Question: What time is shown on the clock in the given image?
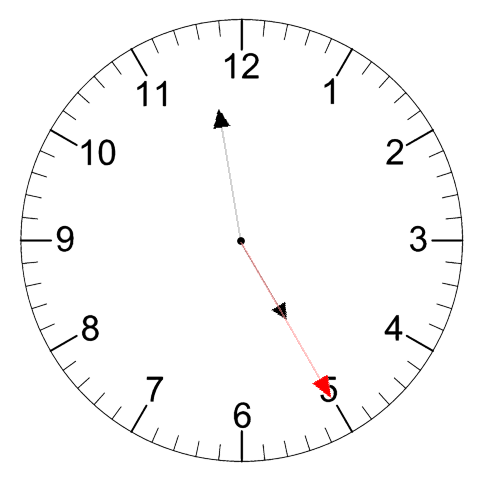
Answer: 04:58:25